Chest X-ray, PA view. Patient: 28 years old, sex M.
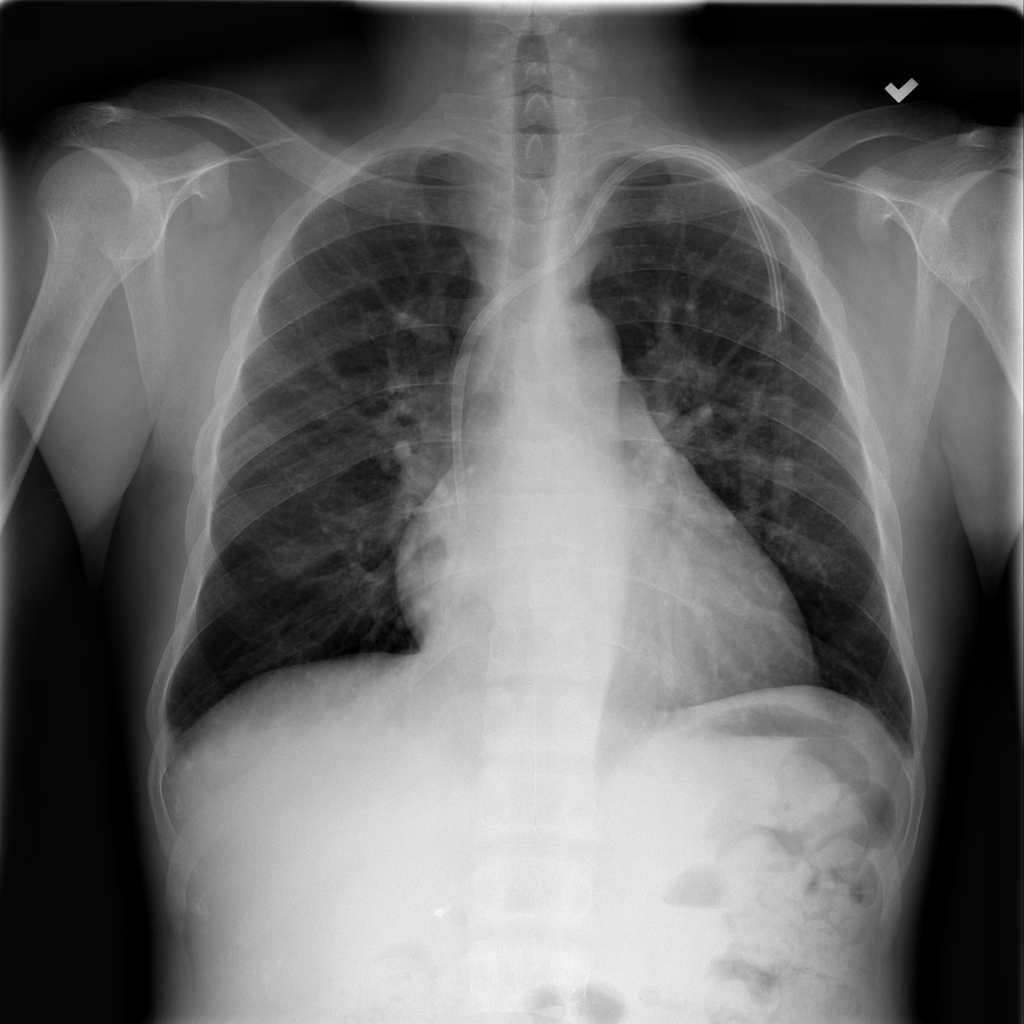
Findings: Cardiomegaly